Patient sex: M
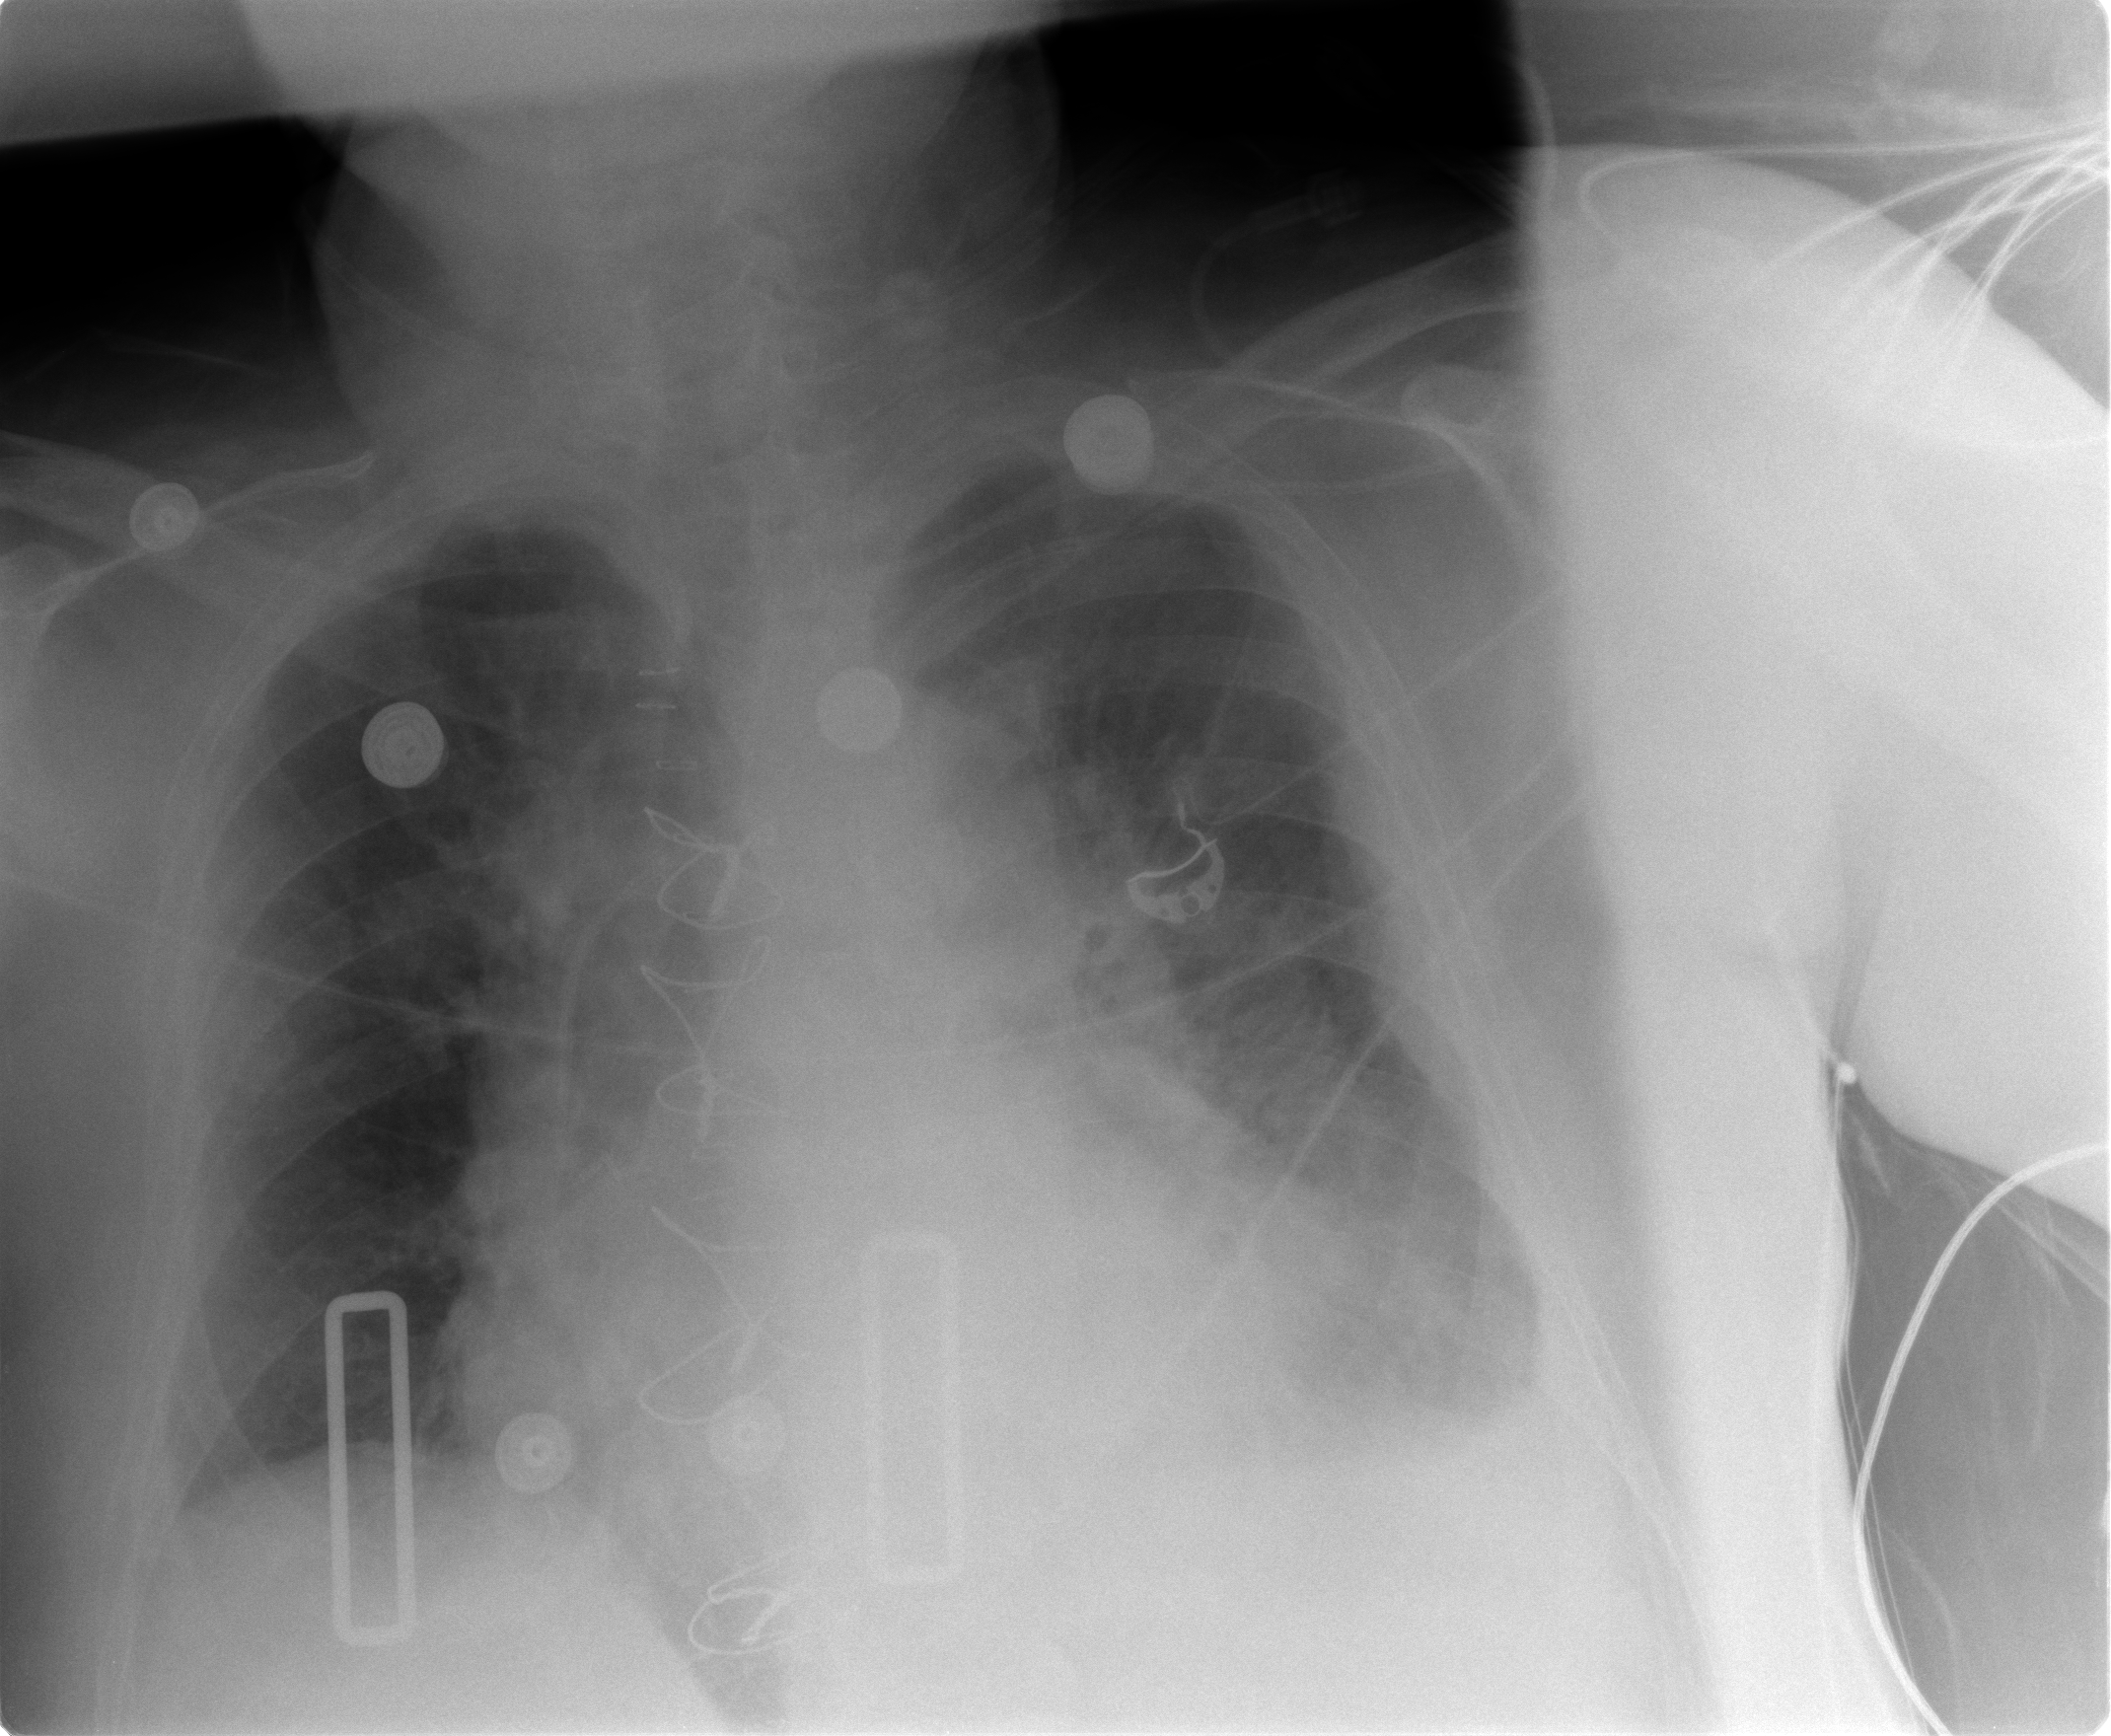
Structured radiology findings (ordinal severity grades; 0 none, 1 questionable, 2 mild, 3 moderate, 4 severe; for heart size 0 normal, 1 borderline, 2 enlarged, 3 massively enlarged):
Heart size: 2
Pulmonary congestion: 2
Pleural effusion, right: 0
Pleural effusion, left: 3
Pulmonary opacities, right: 0
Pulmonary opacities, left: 2
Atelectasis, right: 1
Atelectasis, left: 2